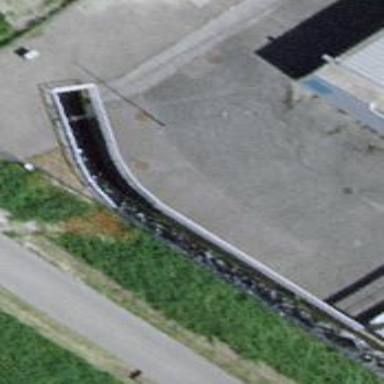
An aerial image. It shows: Ditch serving as waterway.